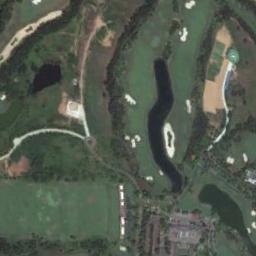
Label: golf_course